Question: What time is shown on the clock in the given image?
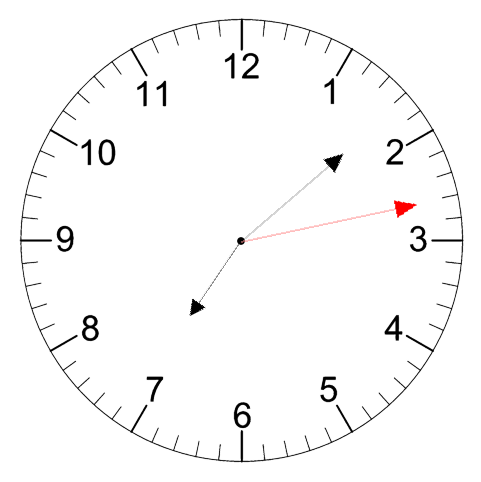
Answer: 07:08:13